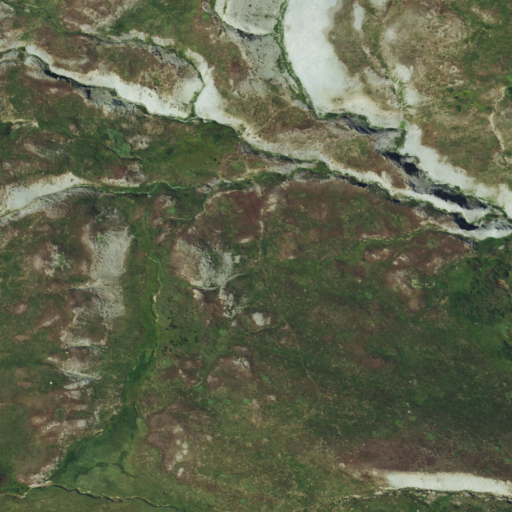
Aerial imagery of plain(s) in Colorado named American Flats containing grassland and barren land